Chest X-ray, PA view. Patient: 43 years old, sex F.
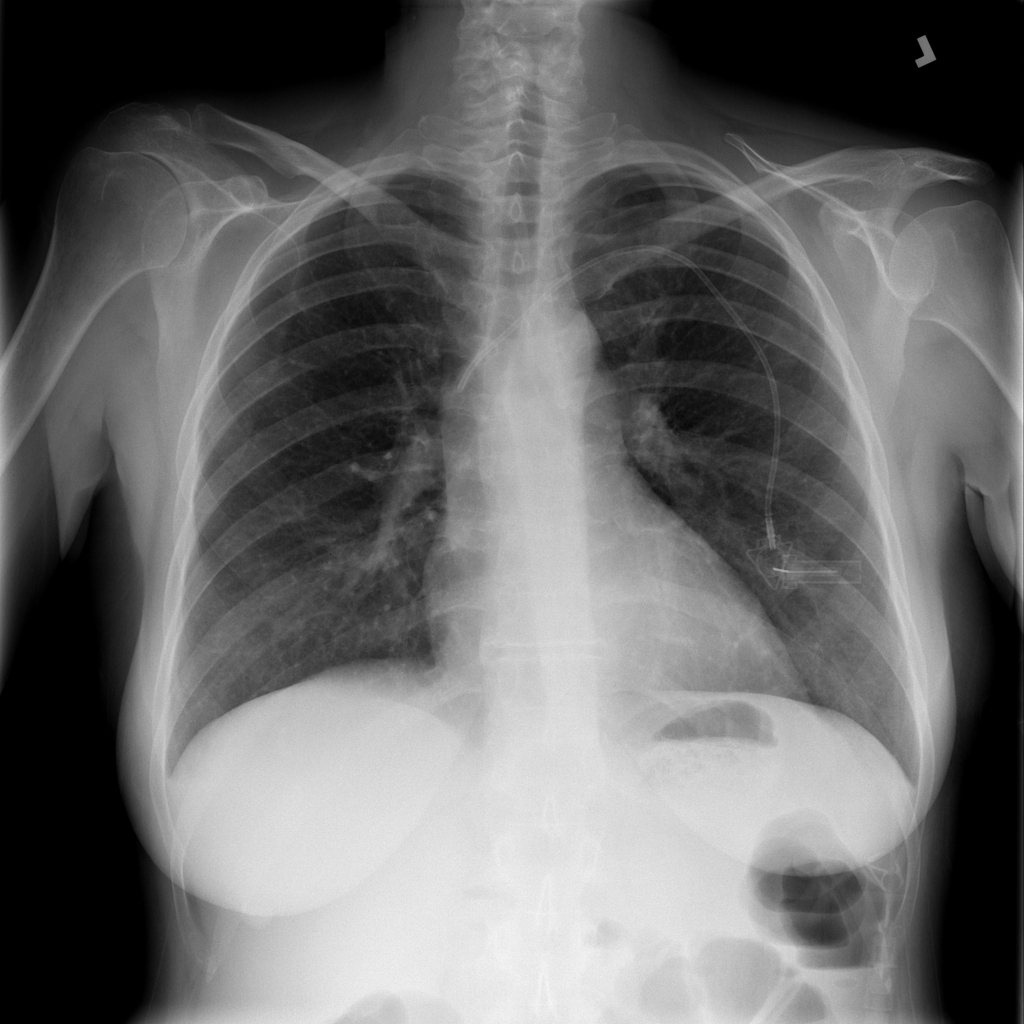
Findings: No Finding